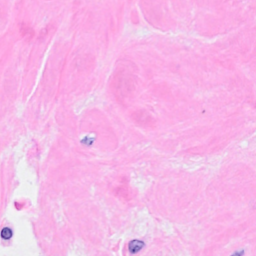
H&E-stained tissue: Breast